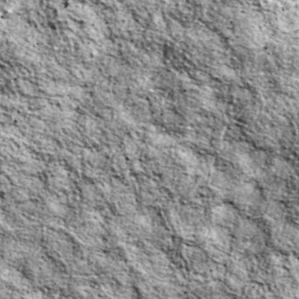
Label: non_frost